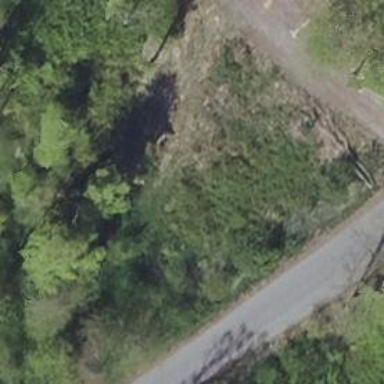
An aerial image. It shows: Culvert tunnel.